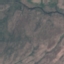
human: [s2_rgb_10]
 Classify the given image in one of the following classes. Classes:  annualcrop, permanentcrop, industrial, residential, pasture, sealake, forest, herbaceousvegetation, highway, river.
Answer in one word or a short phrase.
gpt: HerbaceousVegetation